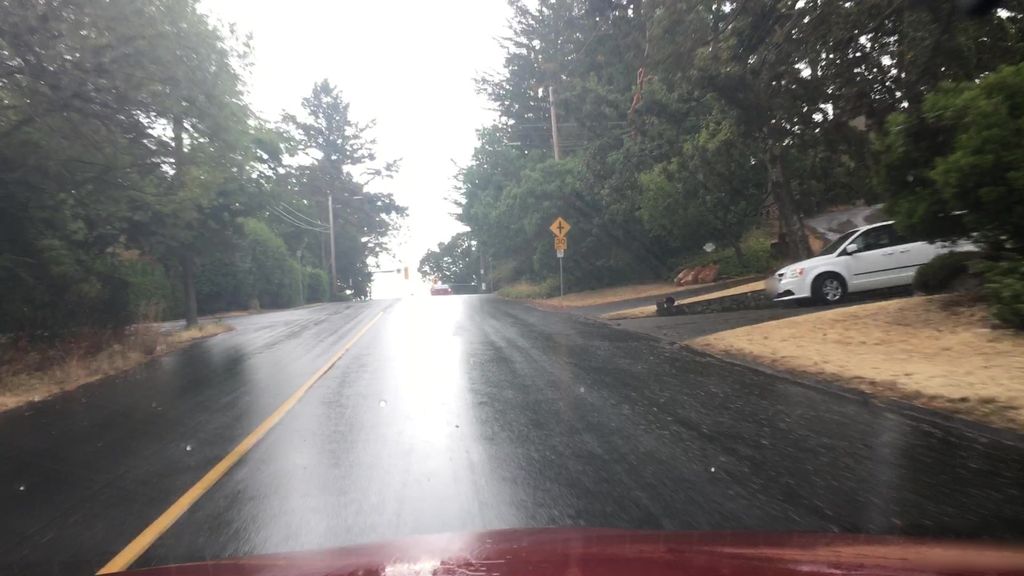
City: victoria